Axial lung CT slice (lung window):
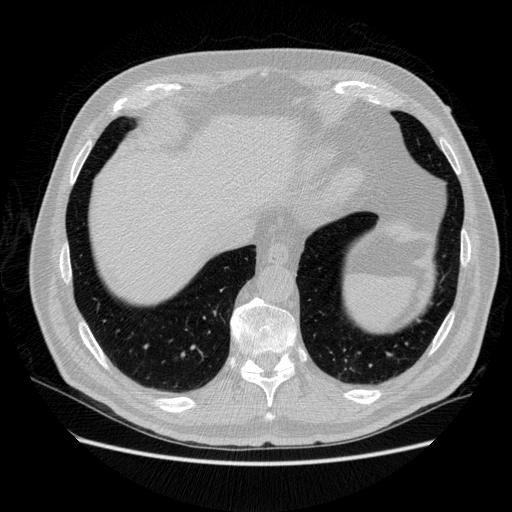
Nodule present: no